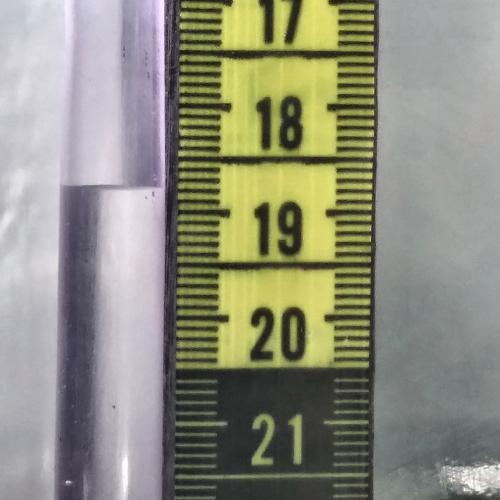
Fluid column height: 18.8 cm